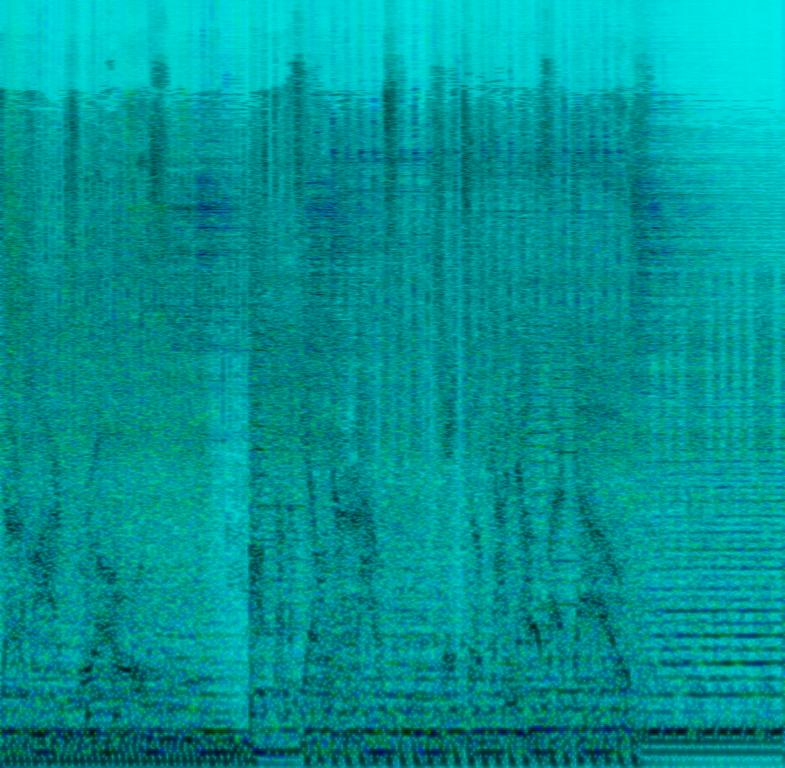
This is a symphonic black metal music piece. There is a male vocal singing using the guttural technique in the lead. The main tune is being played by a distorted electric guitar while orchestral elements such as the flute and brass elements. The bass guitar can be heard in the background. The rhythmic background is provided by a loud and rapid acoustic drum beat. The atmosphere is violent and ominous. This piece can be used in the soundtrack of a horror video game.